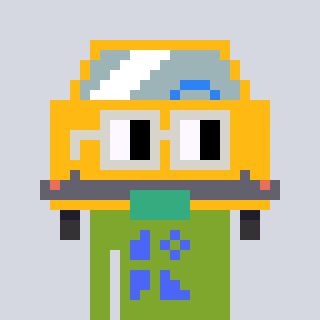
a pixel art character with square light gray glasses, a taxi-shaped head and a slimegreen-colored body on a cool background